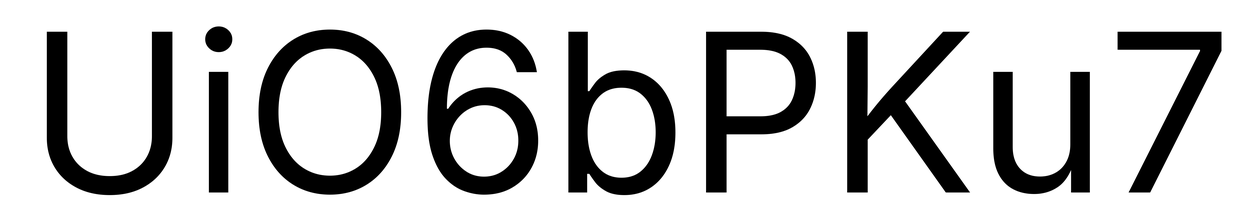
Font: Inter_Regular